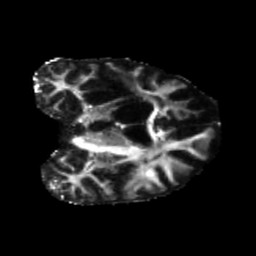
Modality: FA
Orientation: coronal
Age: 58
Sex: male
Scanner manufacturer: siemens
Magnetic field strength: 3 T
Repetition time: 5.25 s
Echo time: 0.08 s